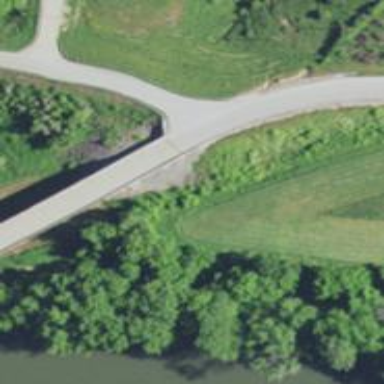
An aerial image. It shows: Secondary road.